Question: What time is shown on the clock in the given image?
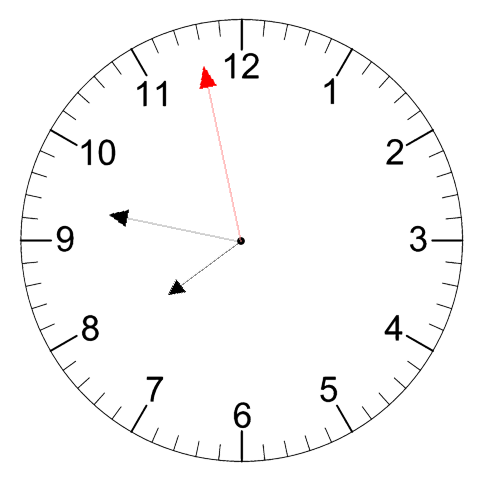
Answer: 07:46:58